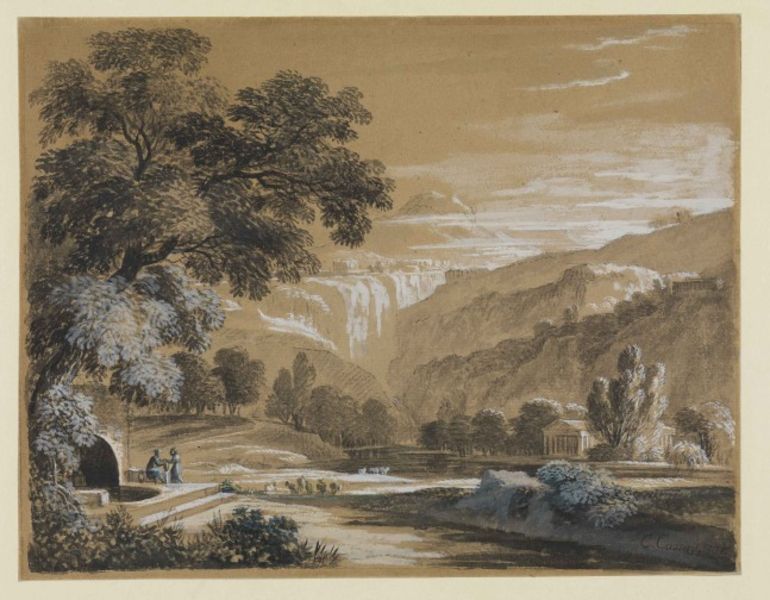
Titel: Italienische Landschaft mit Tempel
Künstler: Carl Ludwig Kaaz
Standort: Karlsruhe
Institution: Staatliche Kunsthalle Karlsruhe
Schlagwörter: baum, berg, blau, blätter, dunkel, felsen, gemälde, himmel, laub, mann, schatten, wasser, weiß, wolken, aquarell, bäume, fluss, frauen, gelb, grün, impressionismus, landschaft, menschen, ocker, see, sitzen, stadt, teich, ufer, äste, abend, blumen, braun, frau, grau, hell, hintergrund, kleid, kreide, licht, männer, orange, pastell, schwarz, strasse, säule, säulen, zeichnung, anlage, ausblick, gebäude, gras, haus, park, tiere, weg, wiese, beige, expressionismus, gespräch, leute, malerei, barock, mensch, stein, steine, weit, bild, hände, signatur, ast, bach, feld, ferne, horizont, häuser, hügel, natur, stamm, strauch, weide, weite, brücke, busch, büsche, gebüsch, kirche, sonne, sträucher, sitzend, paar, personen, blatt, pflanzen, höhle, höle, rokoko, tal, wald, wasserfall, brunnen, szenerie, garten, hellblau, sommer, liebe, umarmung, düster, bogen, fassade, italien, warm, berge, fels, gebirge, gipfel, hang, klippen, steilhang, dorf, giebel, allee, dunst, grafik, nebel, sonnenuntergang, herde, schlucht, idylle, rast, bank, rand, sepia, figuren, romantik, treppe, lciht, stufe, stufen, baumkrone, abendstimmung, tor, halle, klippe, panorama, bad, eingang, keller, tusche, diesig, kohle, zweig, idyllisch, lichtung, druck, schluchten, schraffur, radierung, stich, gänse, gebet, altar, pantheon, villa, liebespaar, romantisch, olymp, griechisch, begegnung, priester, grotte, laubbäume, griechenland, siedlung, flauss, tempel, pavillon, arkadien, schafe, rötel, mausoleum, brunne, zweifarbig, abendlicht, bäum, staffagefiguren, bräunlich, grabmal, klassisch, idyllische landschaft, historisch, brunen, quelle, silberstift, höhung, weißhöhung, mediteran, waschfrau, menchen, neben, deckweiss, waaser, weiß gehöht, lnadschaft, griechenladn, bergkuppel, hähle, waldeinsamkeit, idyle, e, griechischer tempel, großer baum, gehäude, gehöt, sepa, berge+, budsch, häöhle, bnüsche, weiß gehoben, baumkorne, chrötel, tivolie